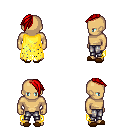
a pixel art fantasy rpg character, male body template, human, tanned skin, yellow tattered cape, metal pants, red long mohawk hairstyle, brown slippers, four views (front, back, left, right), 2x2 character sprite sheet, small pixel art, hard edges, no anti-aliasing